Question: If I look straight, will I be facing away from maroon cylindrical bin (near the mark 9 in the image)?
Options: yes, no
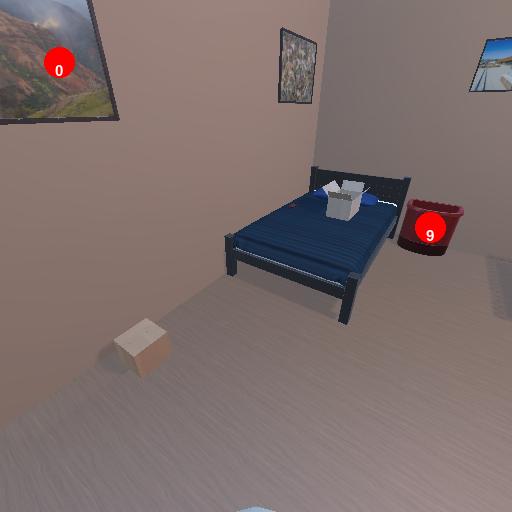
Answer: yes